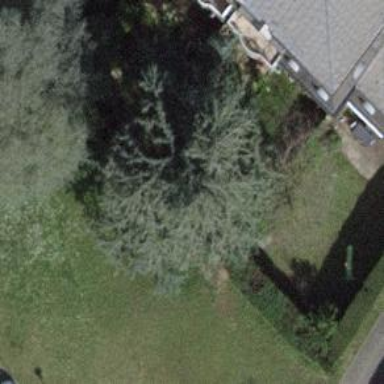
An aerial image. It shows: Evergreen needle-leaved tree.